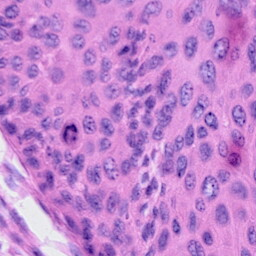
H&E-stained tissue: Cervix